Question:
This is a wheel I have consisting of four individual sprites. My aim is to rotate them as a wheel. I have tried 'UIBezier' arccenter class but the end result is the individual sprite moving along the center but rotating its shape too, leading to an unwanted result. Here is the relavant code. the 'orientToPath' when set to true, rotates the sprite itself.
'''
//path rotation
let dx = whlPurple.position.x - self.size.width/2
let dy = whlPurple.position.y - (whlRed.size.height/2 + (whlPurple.position.y - whlRed.size.height))
let rad = atan2(dy, dx)
let radius = sqrt((dx*dx) + (dy*dy))
let path = UIBezierPath(arcCenter: CGPoint(x: self.size.width/2, y: (whlRed.size.height/2 + (whlPurple.position.y - whlRed.size.height))), radius: radius, startAngle: rad, endAngle: rad + CGFloat(M_PI * 6), clockwise: true)
let follow = SKAction.follow(path.cgPath, asOffset: false, orientToPath: true, speed: 200)
whlPurple.run(SKAction.repeatForever(follow))
'''
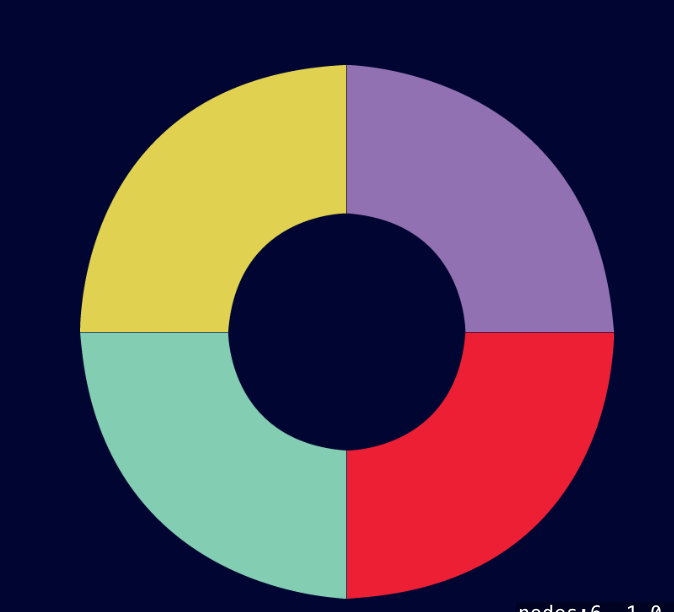
Answer: Create an SKNode and place it at the center of your circle.
Then add your sprite to it (addChild) at a position of CGPoint(x:radius,y:0). you can set the zRotation of the SKNode to chose your starting position on the circle.
When you rotate the SKNode, your sprite will move in a perfect circle. For example, to have the spites go around in 5 seconds, you can use SKAction.rotate(by: 2*pi, duration:5) and repeat that forever (on the SKNode containing the sprite (not on the sprite itself).